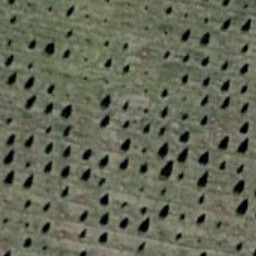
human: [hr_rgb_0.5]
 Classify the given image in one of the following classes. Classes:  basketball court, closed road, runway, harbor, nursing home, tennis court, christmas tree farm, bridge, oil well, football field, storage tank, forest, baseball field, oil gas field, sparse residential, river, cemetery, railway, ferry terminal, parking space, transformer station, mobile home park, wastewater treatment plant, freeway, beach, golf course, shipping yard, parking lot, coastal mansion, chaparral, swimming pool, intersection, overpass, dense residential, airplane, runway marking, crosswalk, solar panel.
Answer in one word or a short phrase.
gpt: christmas tree farm